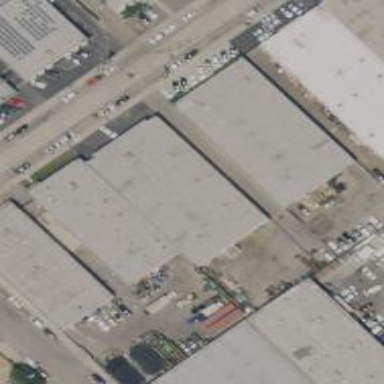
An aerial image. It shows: Industrial building.